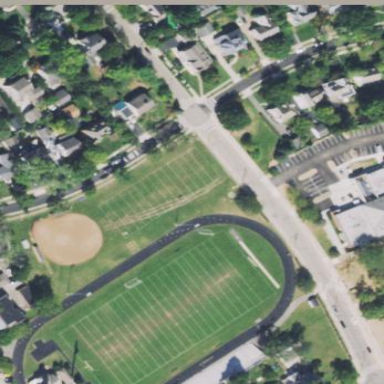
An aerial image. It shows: American football pitch.